Question: Using SQL Server 2012, I created a database and a table:

When I query the table the first time (after I connect to SQL Server) using this query:
'''
select *
from [dbo].[Downloads]
'''
I get
> Msg 2809, Level 16, State 1, Line 1
The request for procedure 'Downloads' failed because 'Downloads' is a table object.
But the second time I execute the same 'SELECT' statement, it runs correctly
How do I eliminate this error the first time around?
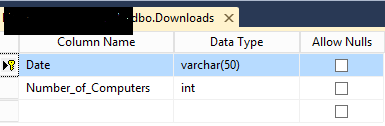
Answer: You had the text 'Downloads' selected in Management Studio. This causes the T-SQL string 'Downloads' to be executed. Such a T-SQL batch is interpreted as a procedure call.